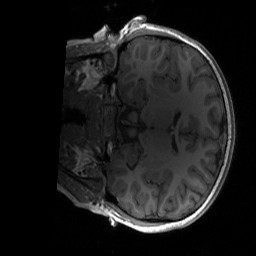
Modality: T1w
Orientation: coronal
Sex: male
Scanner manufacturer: siemens
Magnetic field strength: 3 T
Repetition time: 1.9 s
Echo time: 0.00243 s